Question: Count the number of objects in the diagram.
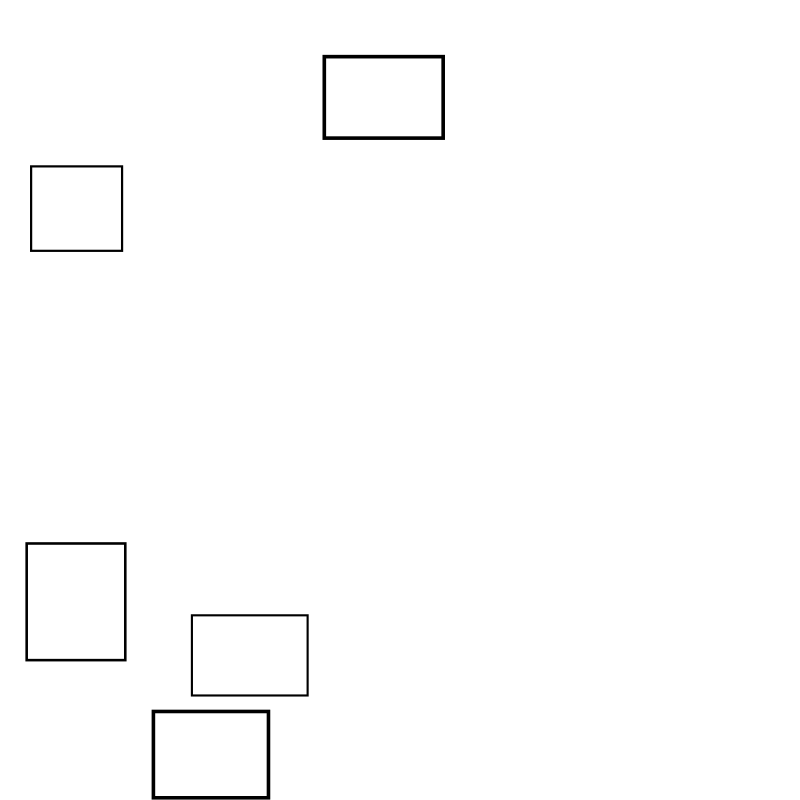
Answer: 5